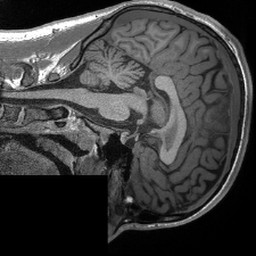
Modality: T1w
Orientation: sagittal
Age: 22
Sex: male